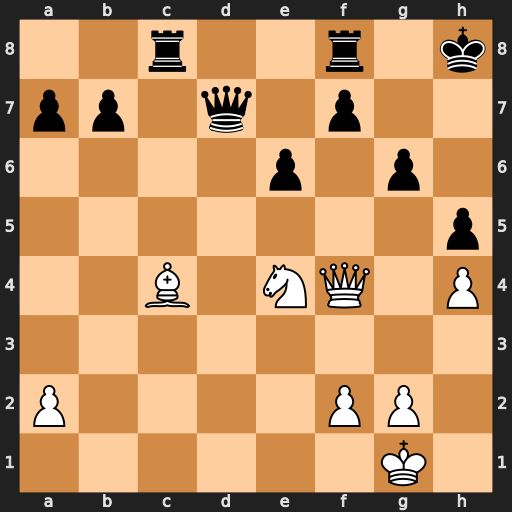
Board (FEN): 2r2r1k/pp1q1p2/4p1p1/7p/2B1NQ1P/8/P4PP1/6K1
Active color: w
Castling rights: -
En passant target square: -
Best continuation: Qh6+ Kg8 Nf6#